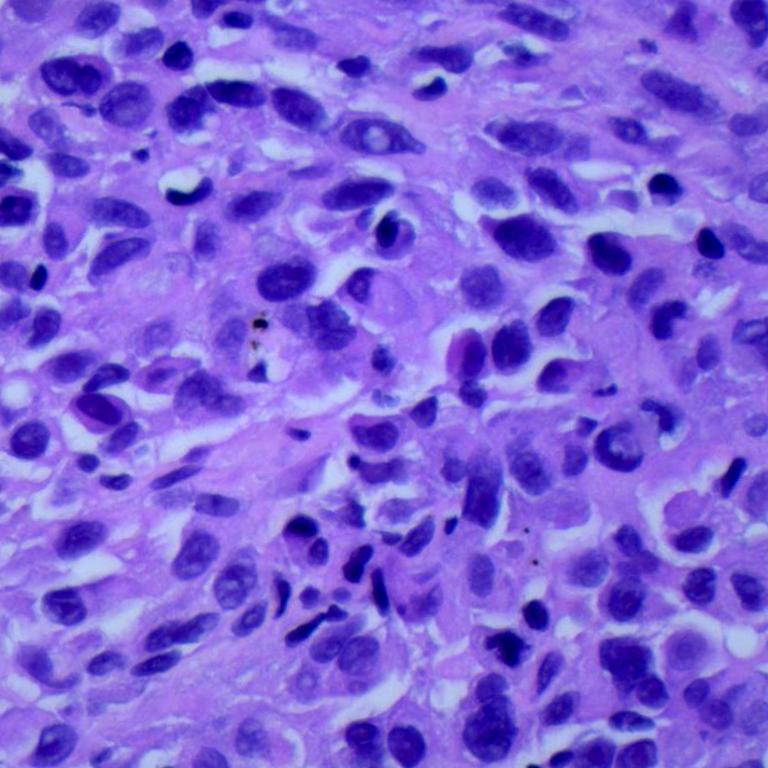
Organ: lung
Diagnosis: adenocarcinomas